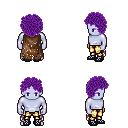
a pixel art fantasy rpg character, male body template, dark elf, purple skin, brown tattered cape, gold greaves, purple curly afro hairstyle, ghillies, four views (front, back, left, right), 2x2 character sprite sheet, small pixel art, hard edges, no anti-aliasing